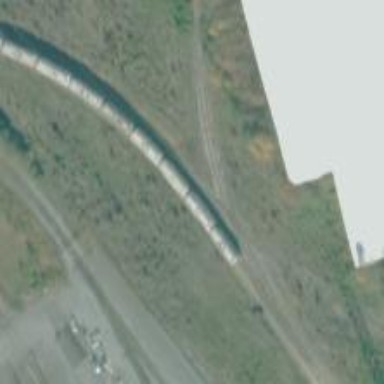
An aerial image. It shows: Railway crossing.